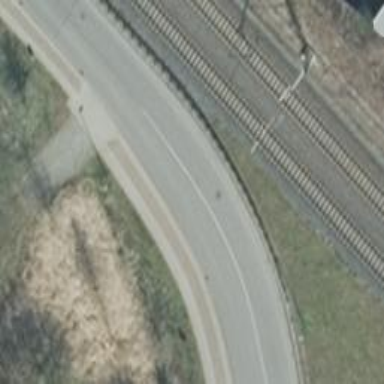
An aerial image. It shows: Unclassified road with asphalt surface. There is opposite track cycleway on the left side.